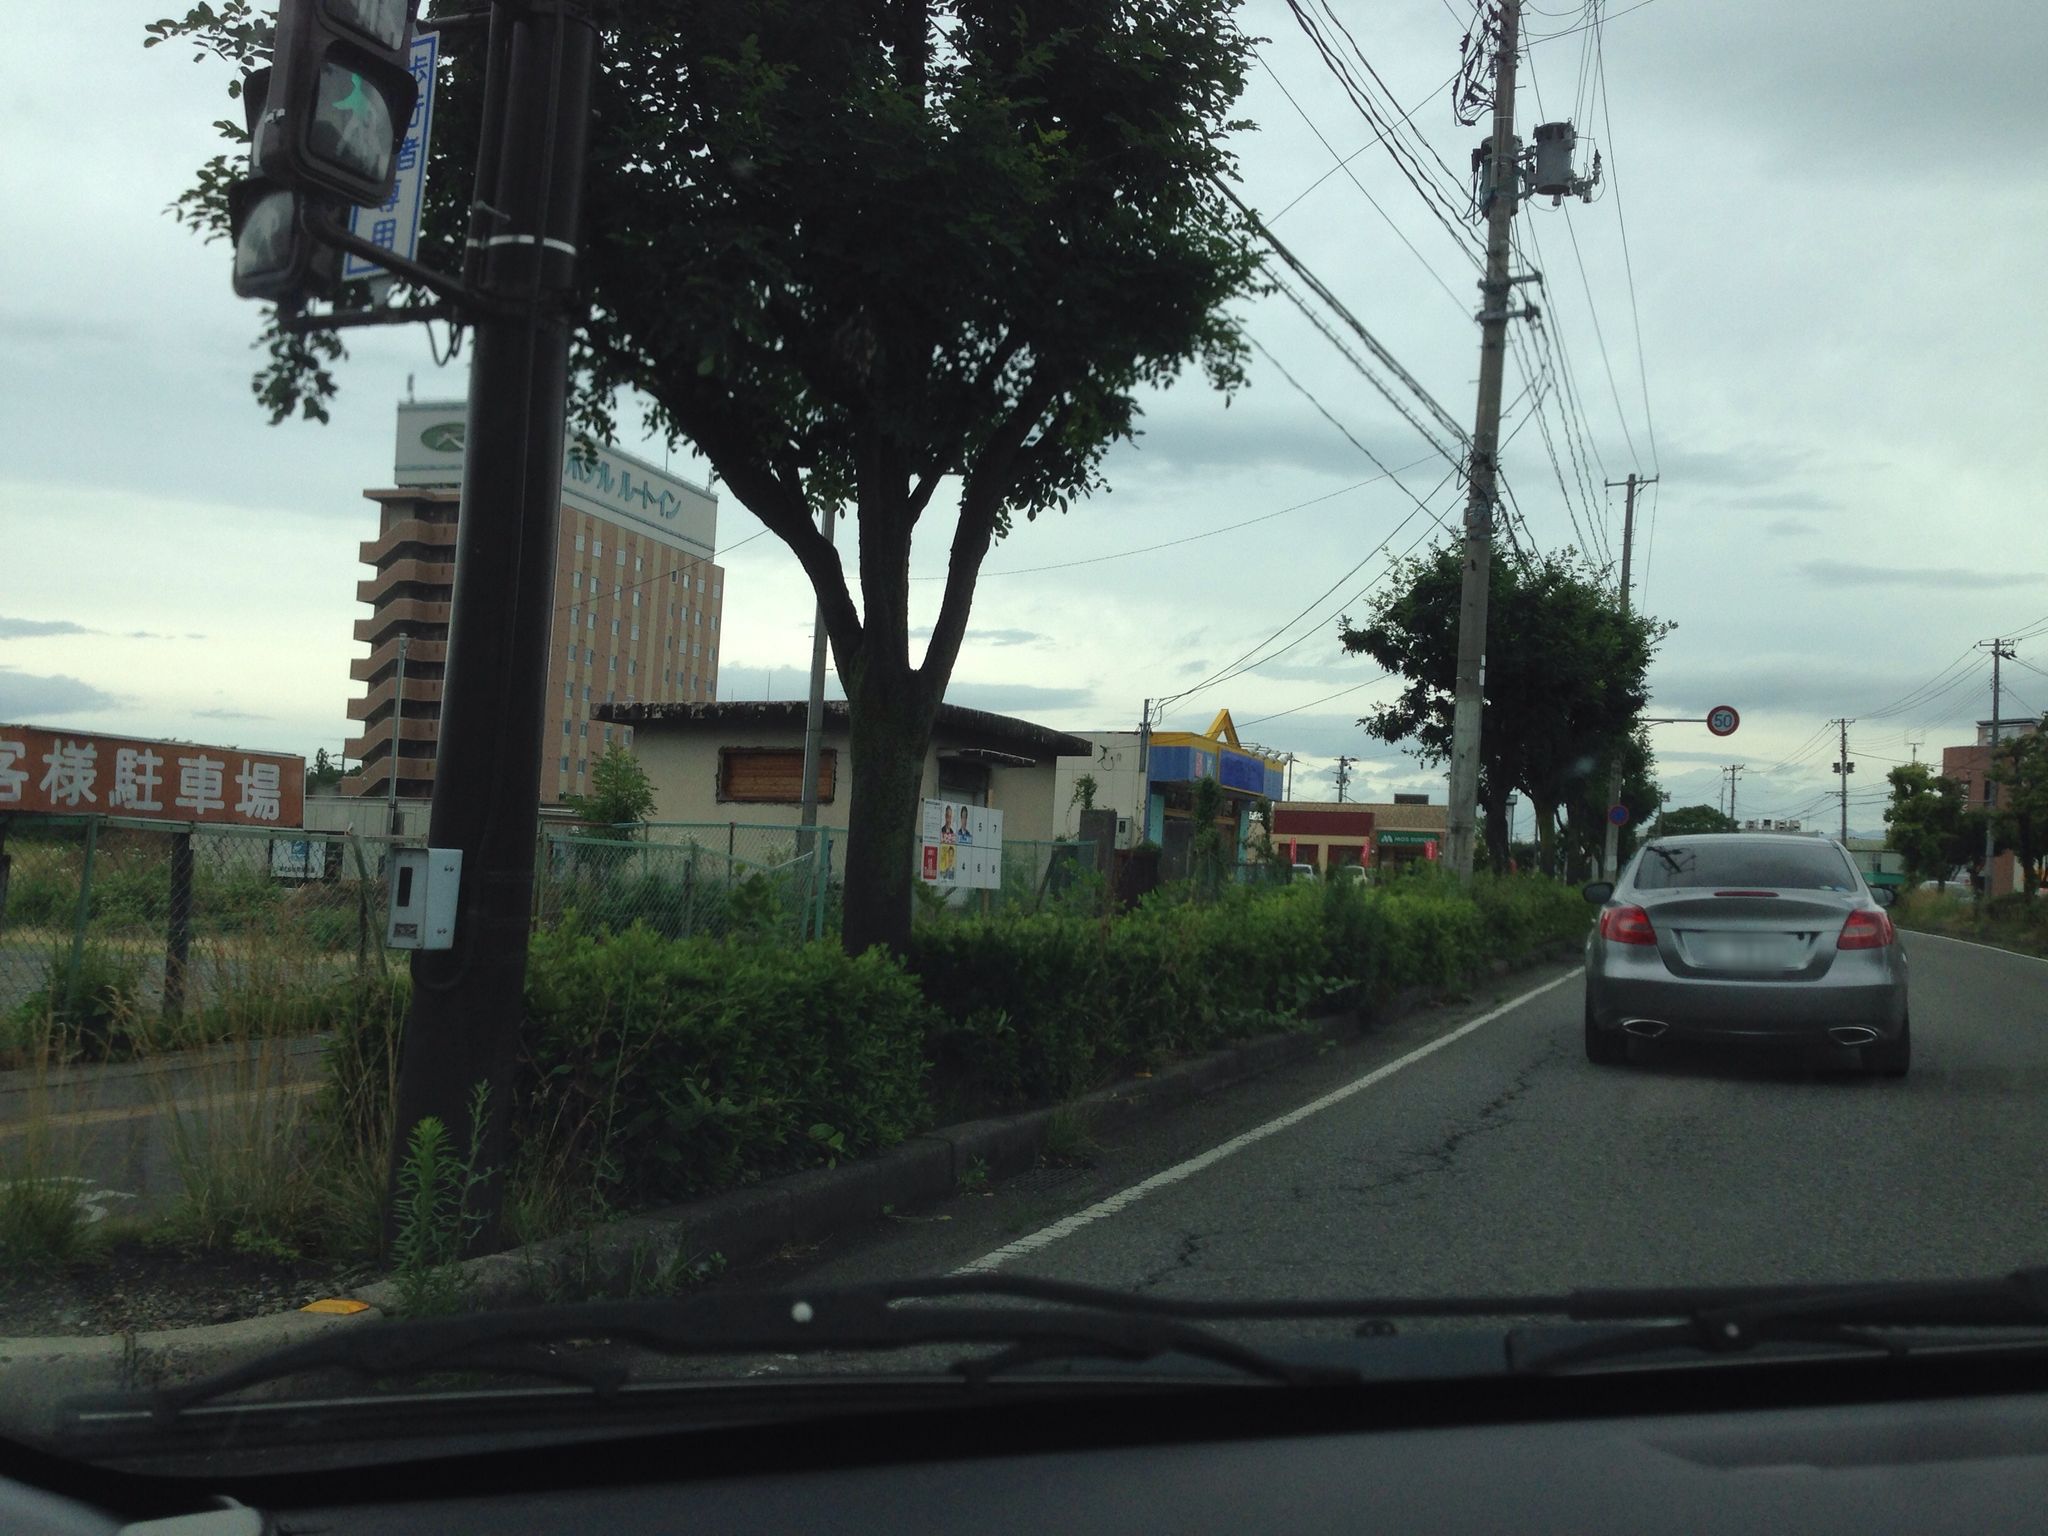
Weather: cloudy
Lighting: day
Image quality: good
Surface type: driving surface
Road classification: primary
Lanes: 2.0
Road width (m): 3.8
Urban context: urban centre
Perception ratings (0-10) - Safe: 3.26, Lively: 5.67, Beautiful: 2.45, Boring: 4.67, Depressing: 4.31, Wealthy: 1.19